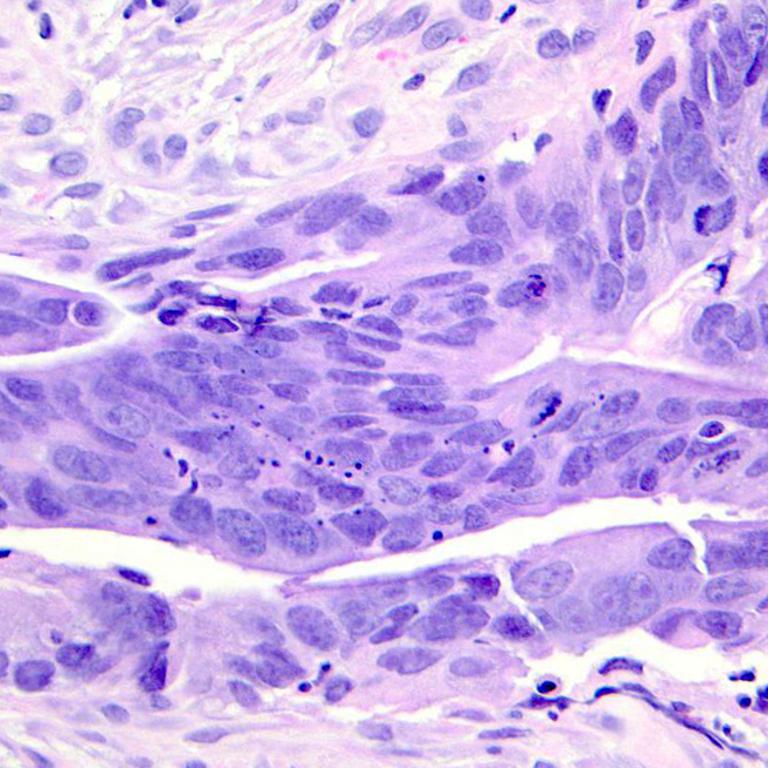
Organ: colon
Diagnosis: adenocarcinomas